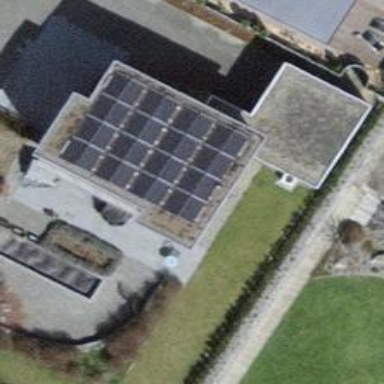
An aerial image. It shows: Solar power generator.